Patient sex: F
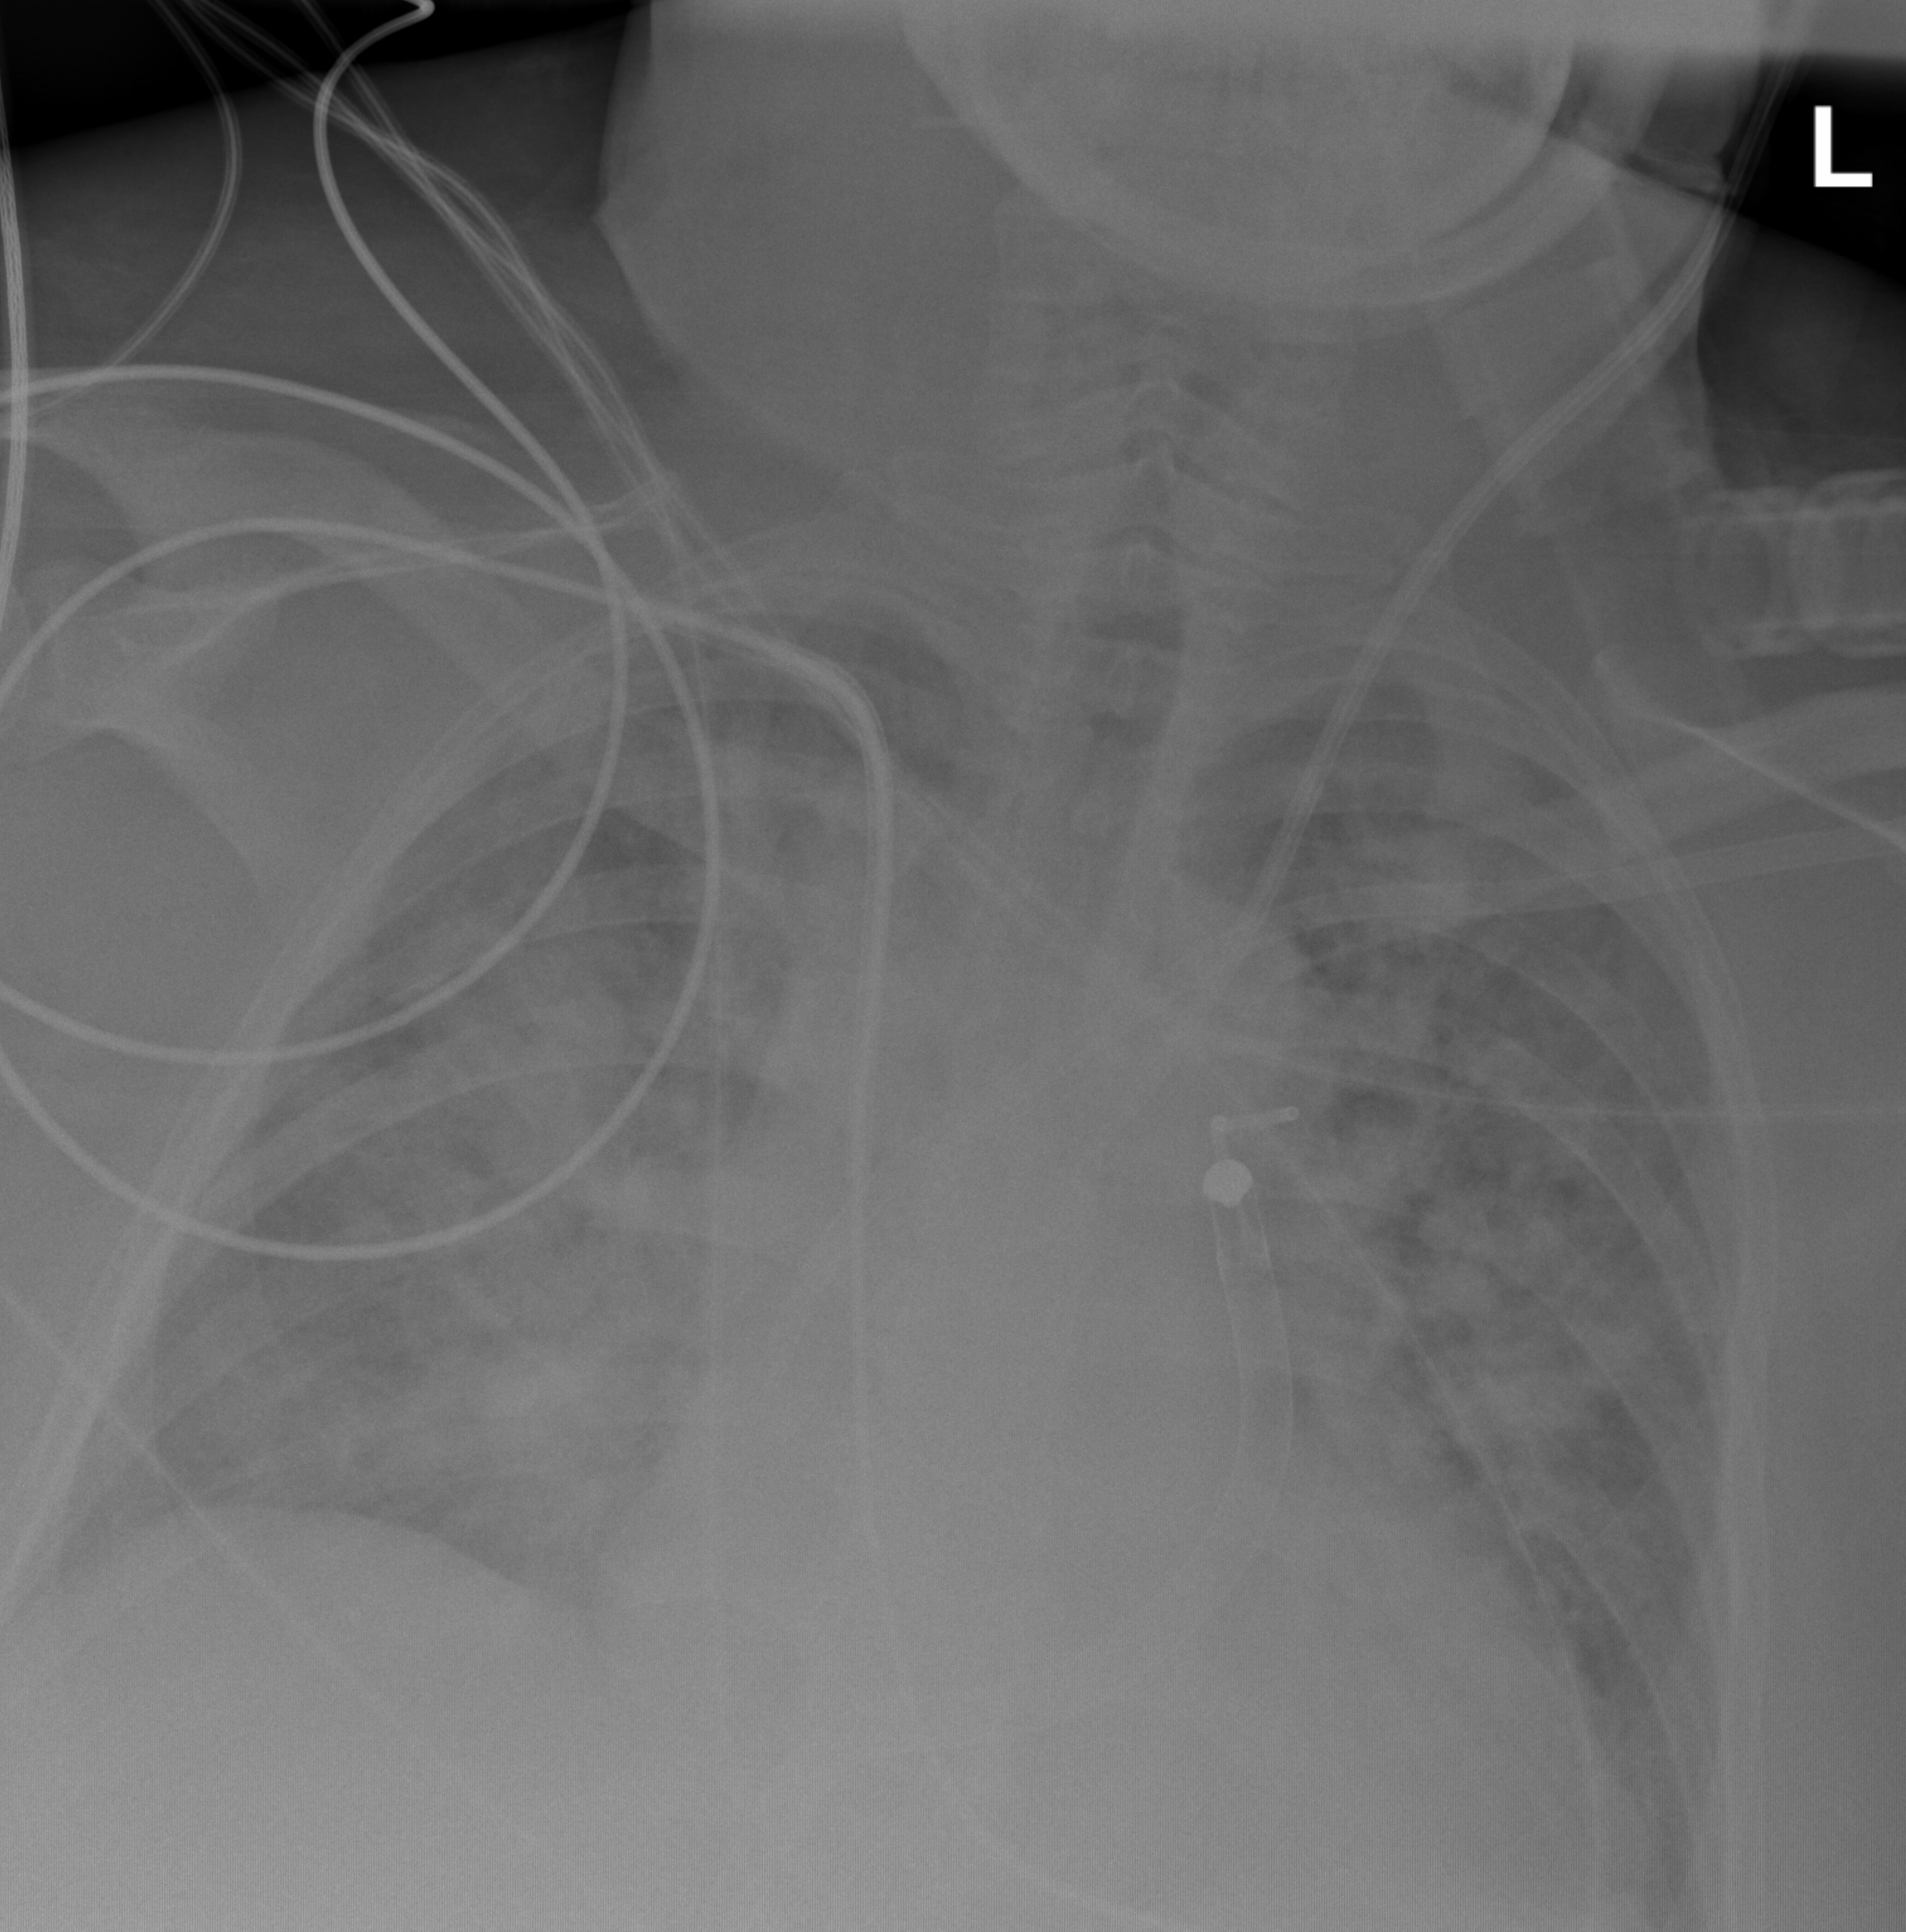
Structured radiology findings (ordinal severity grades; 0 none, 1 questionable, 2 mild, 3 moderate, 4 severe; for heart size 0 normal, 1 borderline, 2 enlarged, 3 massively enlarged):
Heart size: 2
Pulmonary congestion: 3
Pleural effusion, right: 0
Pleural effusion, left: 0
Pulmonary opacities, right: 3
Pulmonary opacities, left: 3
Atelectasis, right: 0
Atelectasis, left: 2